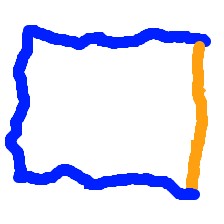
Shape: rectangle